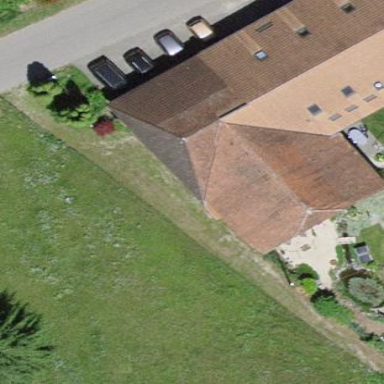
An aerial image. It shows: Farm building.